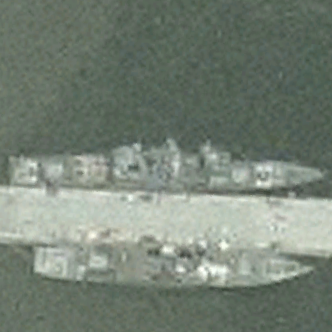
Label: cruiser